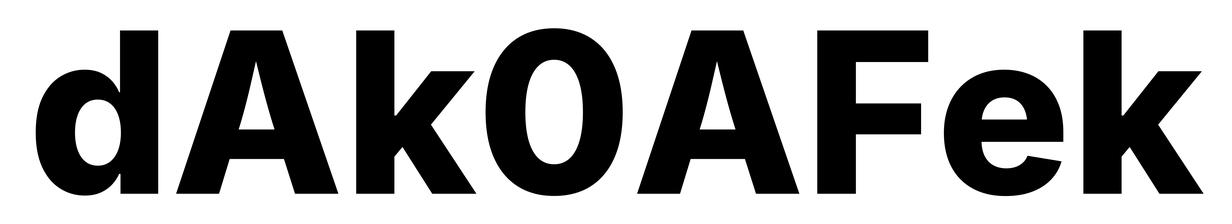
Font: Inter_ExtraBold